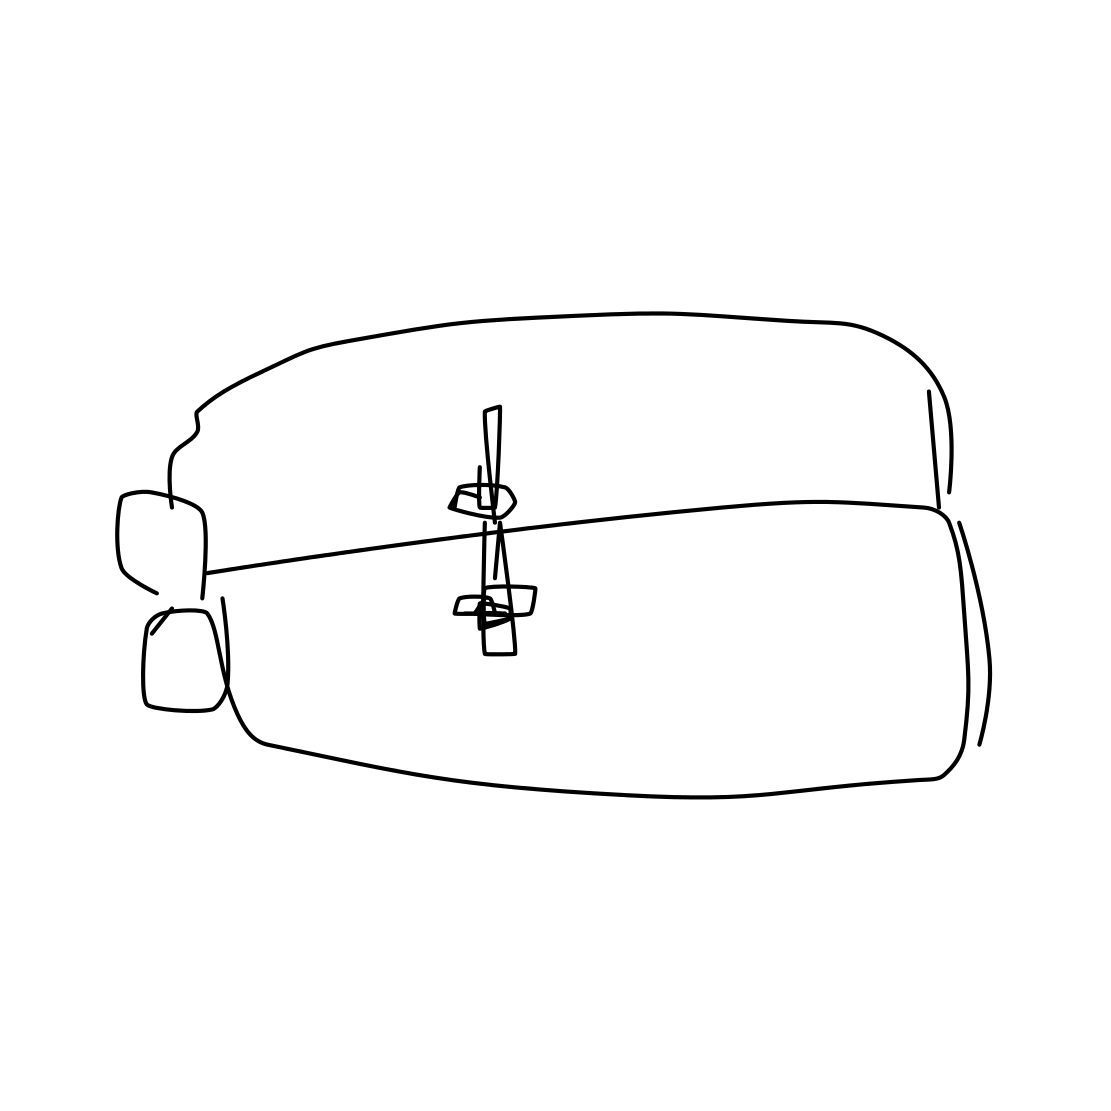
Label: binoculars